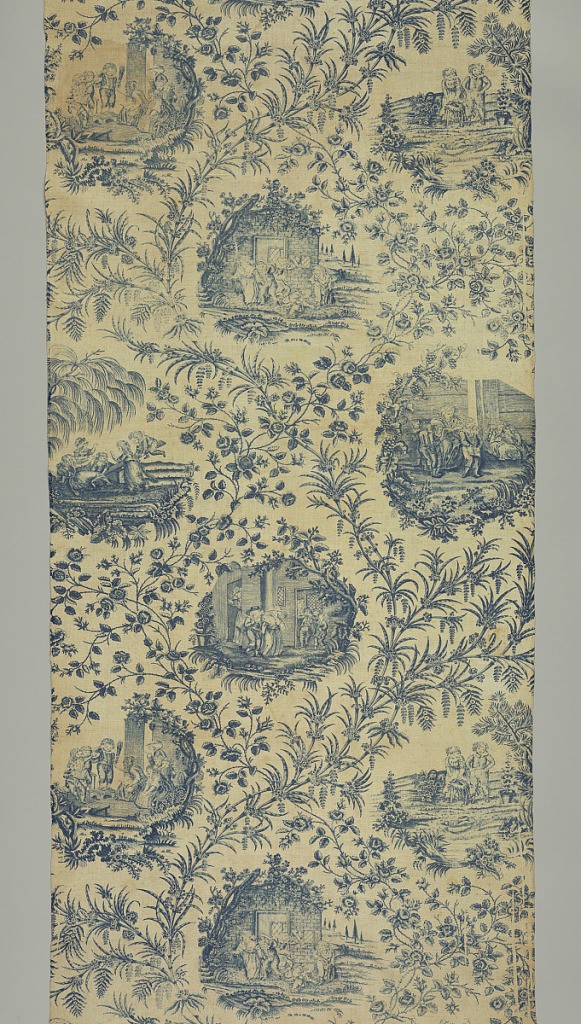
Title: Textile
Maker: Bromley Hall, Middlesex, England, 1712–1763
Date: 1790–1800
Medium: cotton Technique: printed by engraved copper plate on plain weave
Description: Interlacing vines enclose six different scenes of children at play. Possibly from a series of paintings of that subject by William Hamilton (1751-1801). Dense floral ornament between scenes.